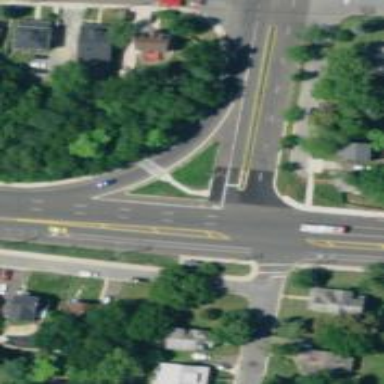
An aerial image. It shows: Asphalt road with primary link designation.